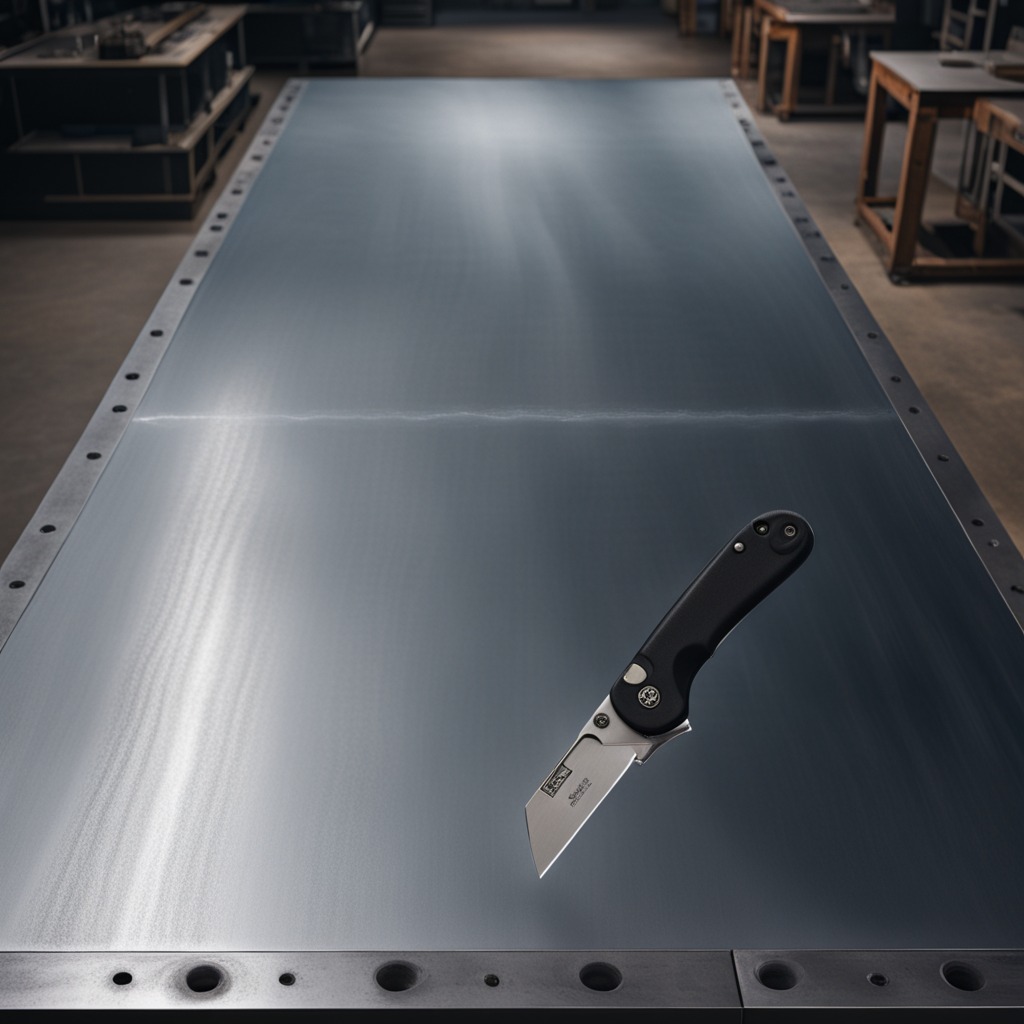
A utility knife is lying on the cold steel table in a mining workshop.